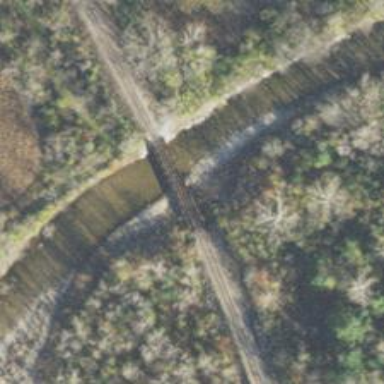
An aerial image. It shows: Bridge with girder structure carrying railway lines.